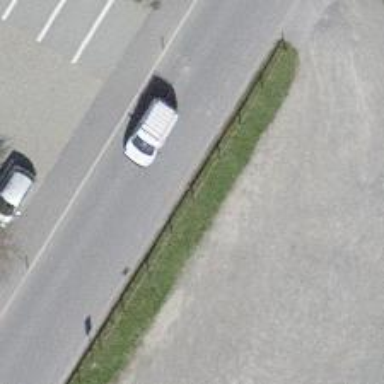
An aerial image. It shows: Parking aisle with paving stones.